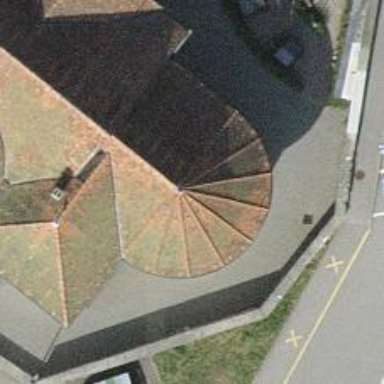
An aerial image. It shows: View of roof edge.